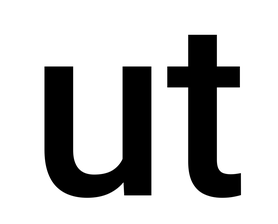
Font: Roboto_Medium